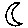
Label: moon